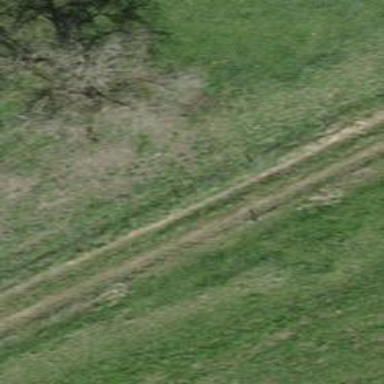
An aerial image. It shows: Track with grade 4 track type.